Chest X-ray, AP view. Patient: 65 years old, sex M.
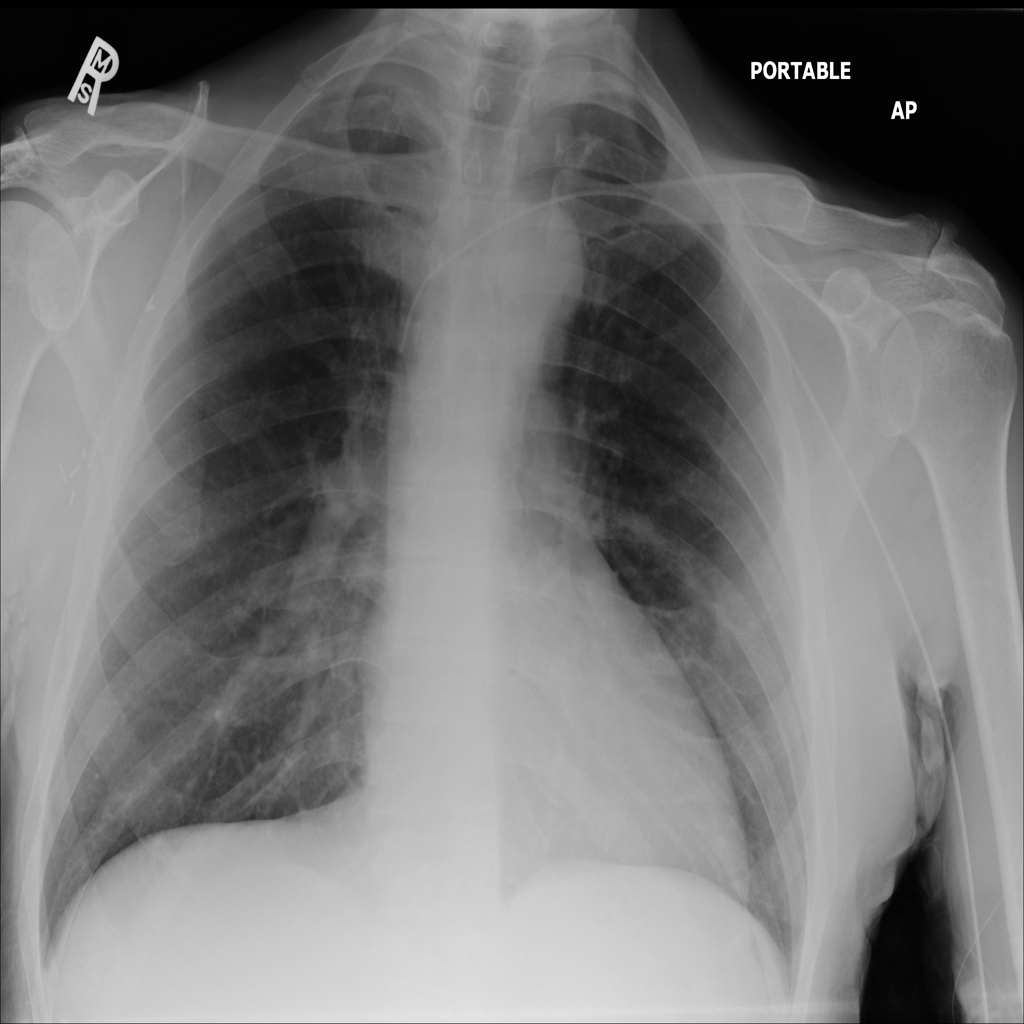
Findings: No Finding